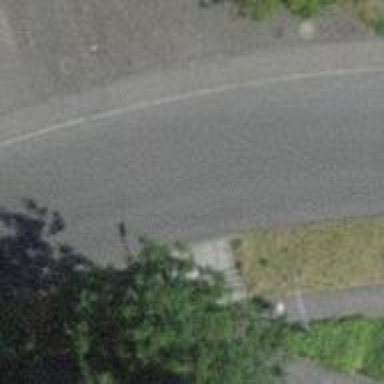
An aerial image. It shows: Kerb serving as barrier.